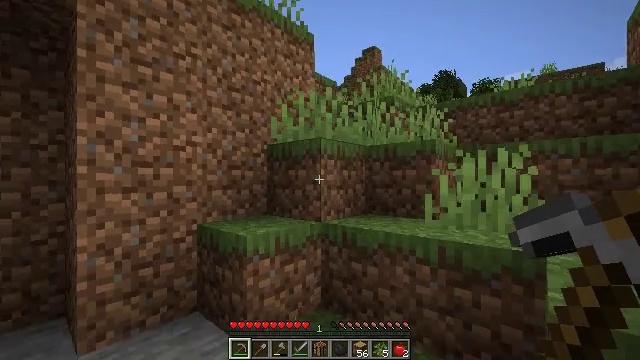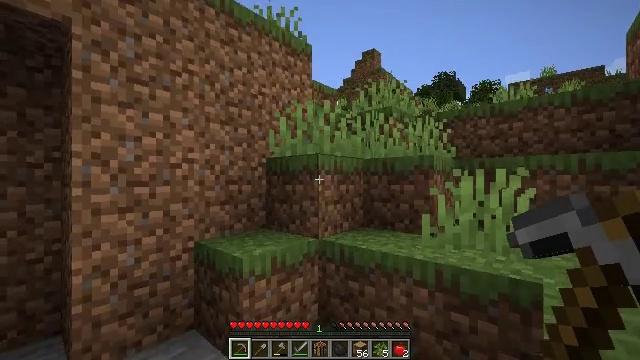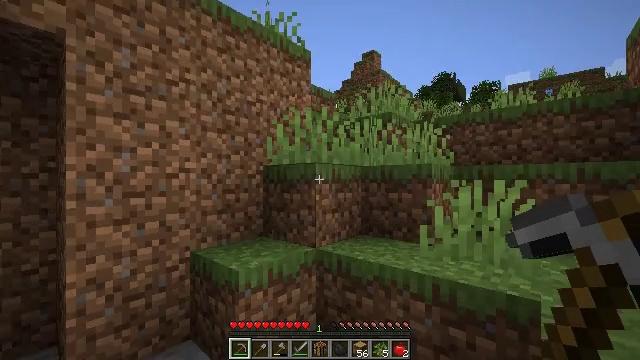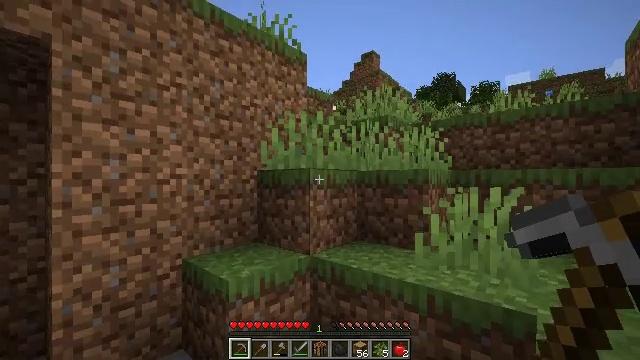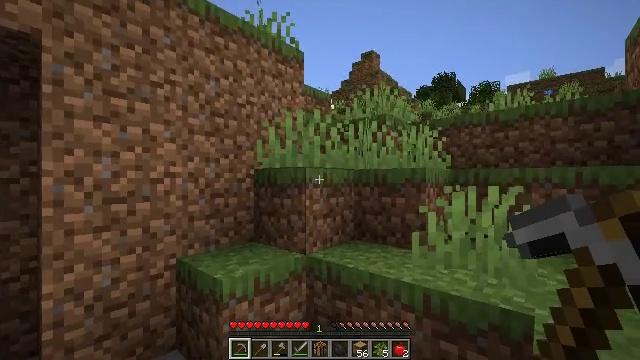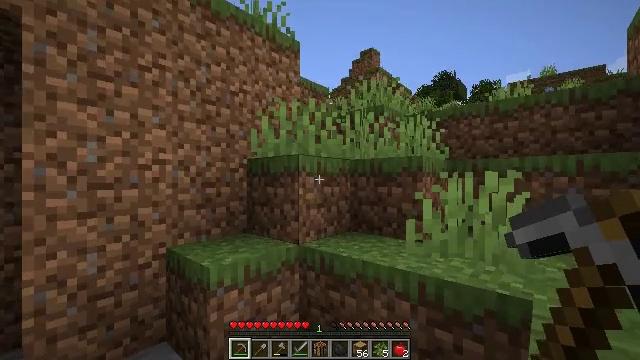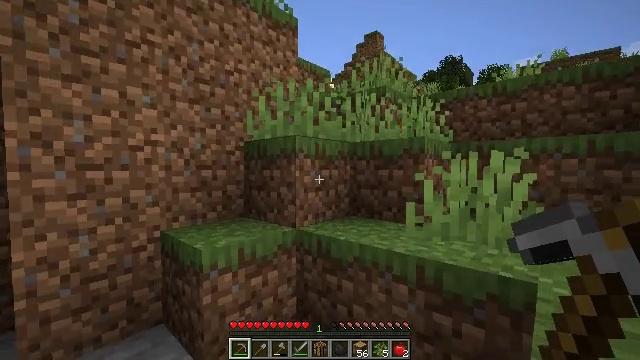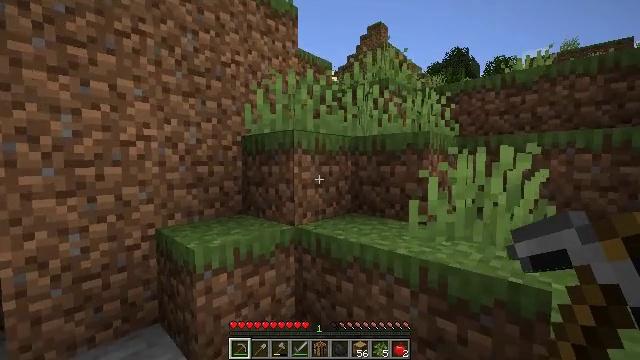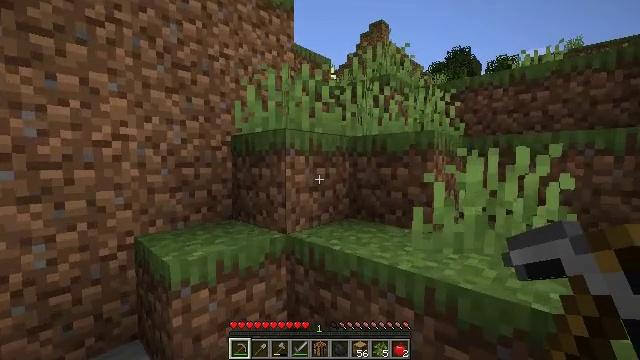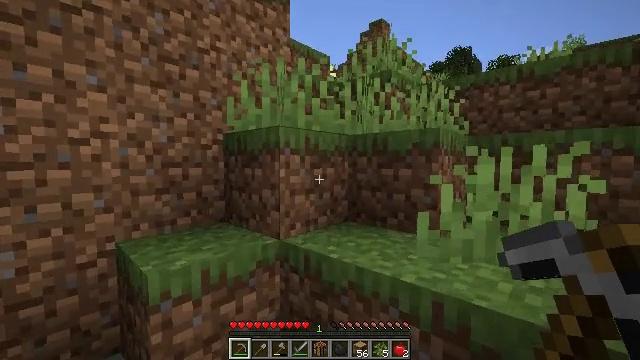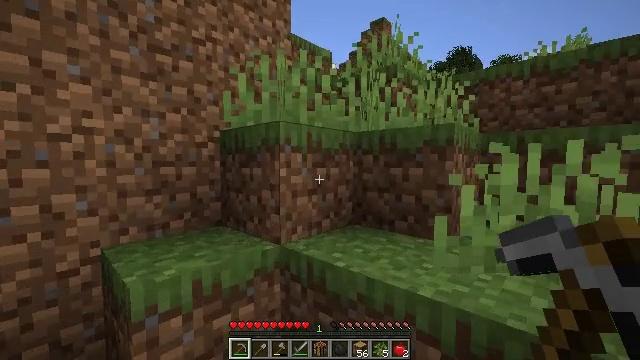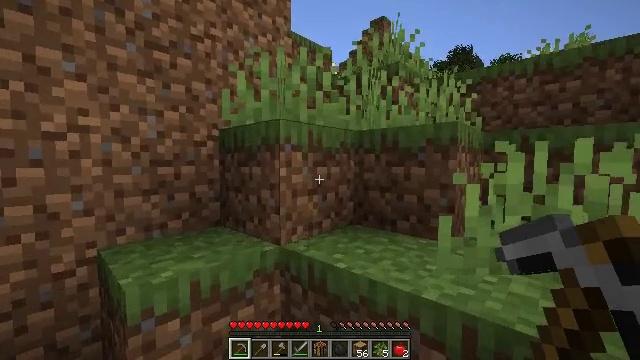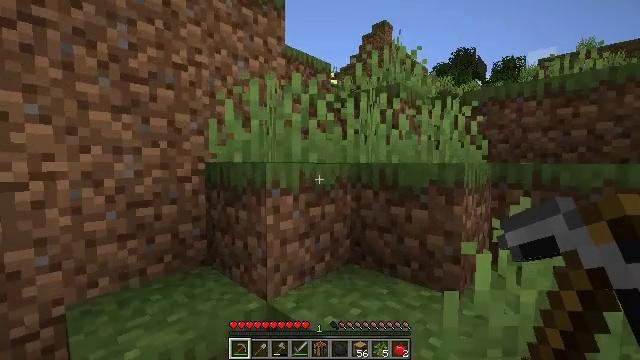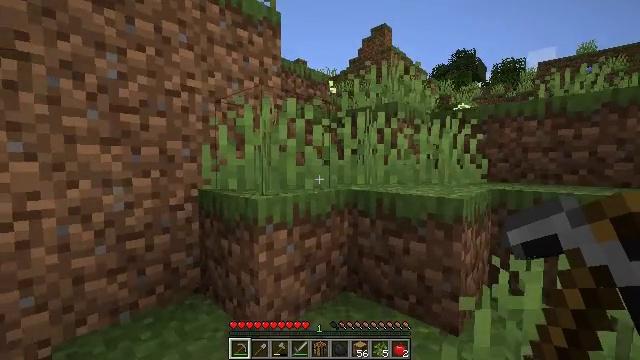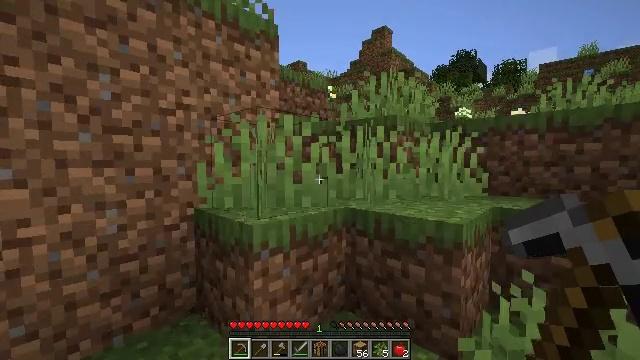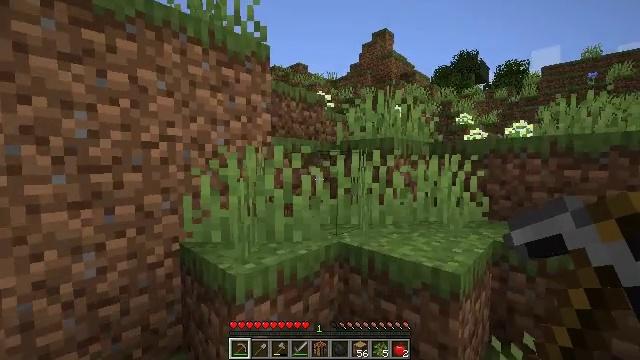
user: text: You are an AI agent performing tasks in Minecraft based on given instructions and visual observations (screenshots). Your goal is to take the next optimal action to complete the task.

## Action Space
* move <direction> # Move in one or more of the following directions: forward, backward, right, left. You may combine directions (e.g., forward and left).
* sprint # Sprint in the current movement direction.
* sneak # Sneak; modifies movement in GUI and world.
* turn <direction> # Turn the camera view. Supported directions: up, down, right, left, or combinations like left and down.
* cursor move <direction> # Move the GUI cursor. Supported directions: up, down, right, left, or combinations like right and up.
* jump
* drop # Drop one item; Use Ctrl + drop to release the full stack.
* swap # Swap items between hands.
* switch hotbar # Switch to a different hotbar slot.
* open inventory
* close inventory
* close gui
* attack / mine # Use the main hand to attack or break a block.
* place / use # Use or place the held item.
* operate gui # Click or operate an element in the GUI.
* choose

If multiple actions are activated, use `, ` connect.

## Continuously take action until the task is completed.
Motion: motion action
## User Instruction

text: Break the hay block to collect it.
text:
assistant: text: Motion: move forward and move right, jump
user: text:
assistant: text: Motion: move forward and move right
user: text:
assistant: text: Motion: move forward and move right
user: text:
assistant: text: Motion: move forward and move right
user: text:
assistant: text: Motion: move forward
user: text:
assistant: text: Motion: move forward, turn down
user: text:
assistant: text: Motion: move forward, turn down
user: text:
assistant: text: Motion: move forward
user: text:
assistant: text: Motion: move forward
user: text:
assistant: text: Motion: move forward
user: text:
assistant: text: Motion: move forward and move right
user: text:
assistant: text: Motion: move forward and move right, jump
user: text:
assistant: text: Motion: move forward and move right, jump
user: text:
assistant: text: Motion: move forward and move right, jump
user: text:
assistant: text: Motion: move forward and move right, jump
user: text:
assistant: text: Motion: move forward and move right, jump
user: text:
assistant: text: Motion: move forward and move right, turn left
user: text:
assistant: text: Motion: move forward and move right, turn left
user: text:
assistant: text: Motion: move forward and move right
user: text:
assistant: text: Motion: move forward and move right
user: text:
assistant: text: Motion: move forward and move right
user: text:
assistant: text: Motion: move forward and move right, jump
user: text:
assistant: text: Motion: move forward and move right, jump
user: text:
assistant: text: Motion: move forward and move right, turn left, jump
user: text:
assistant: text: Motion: move forward and move right, turn left, jump
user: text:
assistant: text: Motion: move forward and move right, turn left, jump
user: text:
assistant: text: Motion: move forward and move right, turn left
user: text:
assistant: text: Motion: move forward and move right
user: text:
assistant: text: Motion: move forward and move right, turn left
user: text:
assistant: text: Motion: move forward and move right, turn left